Question: I am using Chart.js to draw a simple line chart.
How can I make small grid lines on top of the xAxis labels?
The documentation for Line Chart is here: <URL>, but I can't find anything about it.
I removed the XAxis and YAxis grid lines.
This is an example of the small grid lines wanted:

Thanks in advance.
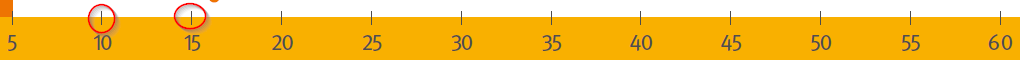
Answer: Instead of removing the gridlines you can set the 'drawOnChartArea' to false:
'''
var options = {
type: 'line',
data: {
labels: ["Red", "Blue", "Yellow", "Green", "Purple", "Orange"],
datasets: [{
label: '# of Votes',
data: [12, 19, 3, 5, 2, 3],
borderColor: 'pink'
},
{
label: '# of Points',
data: [7, 11, 5, 8, 3, 7],
borderColor: 'orange'
}
]
},
options: {
scales: {
x: {
grid: {
drawOnChartArea: false
}
},
y: {
grid: {
drawOnChartArea: false
}
}
}
},
}
var ctx = document.getElementById('chartJSContainer').getContext('2d');
new Chart(ctx, options);
'''
'''
<body>
<canvas id="chartJSContainer" width="600" height="400"></canvas>
<script src="https://cdnjs.cloudflare.com/ajax/libs/Chart.js/3.6.2/chart.js"></script>
</body>
'''